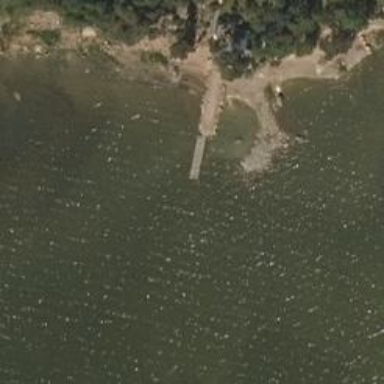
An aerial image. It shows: Man-made pier.